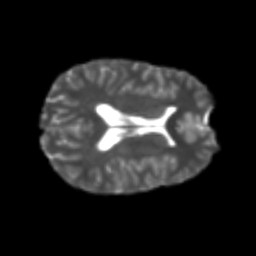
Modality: T2w
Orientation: axial
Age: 22
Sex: male
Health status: healthy
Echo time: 0.074 s